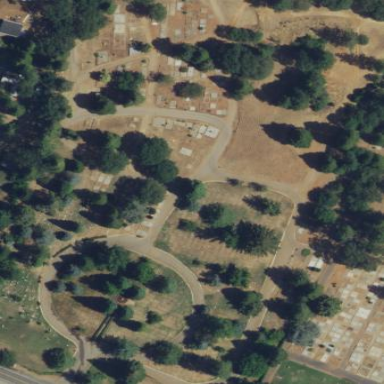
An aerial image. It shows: Cemetery.